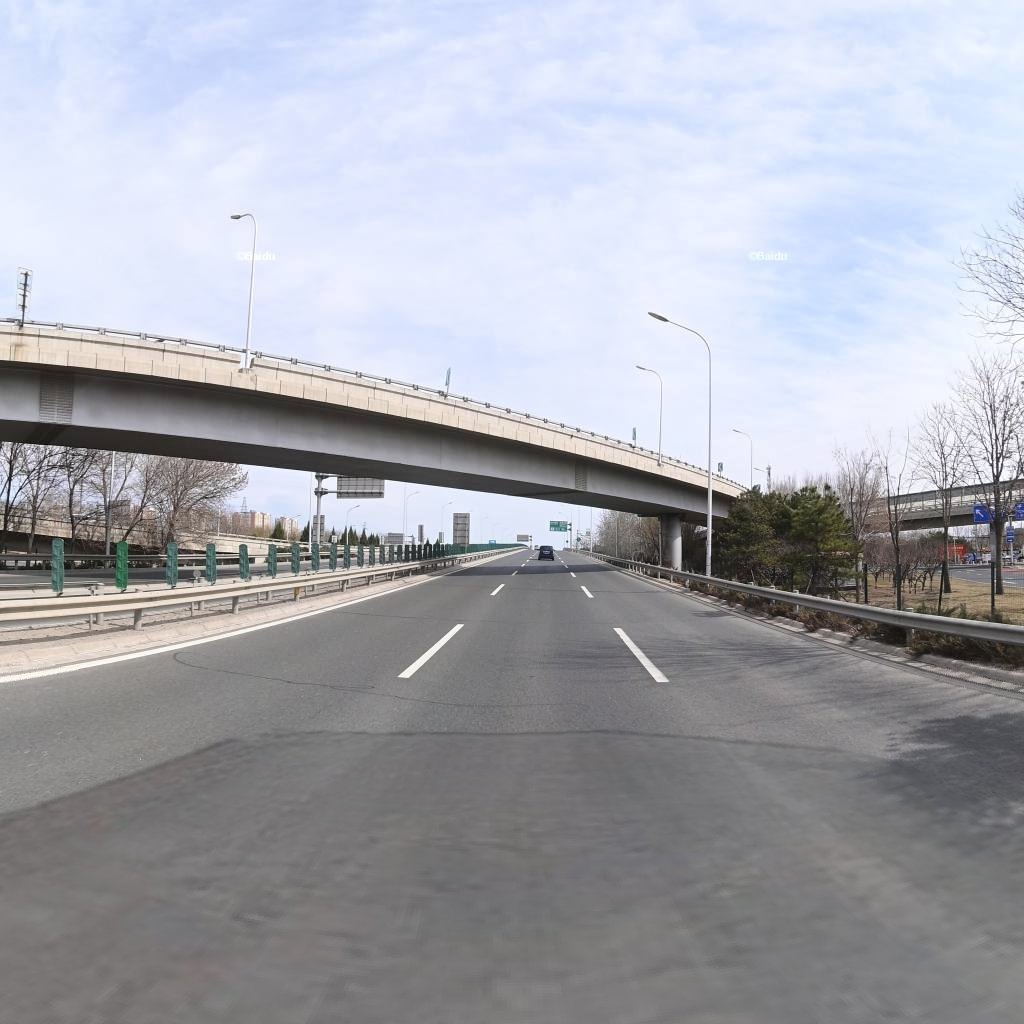
Region: Chaoyang
Road damage annotations: transverse patch, transverse patch